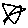
Label: star